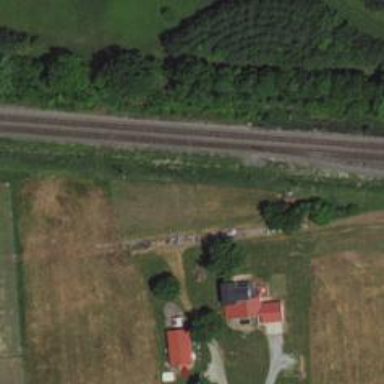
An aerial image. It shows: Railway siding with rails.